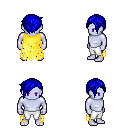
a pixel art fantasy rpg character, male body template, dark elf, purple skin, yellow tattered cape, white pants, blue pixie cut hairstyle, four views (front, back, left, right), 2x2 character sprite sheet, small pixel art, hard edges, no anti-aliasing